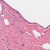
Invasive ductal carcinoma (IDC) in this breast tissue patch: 0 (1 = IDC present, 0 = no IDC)